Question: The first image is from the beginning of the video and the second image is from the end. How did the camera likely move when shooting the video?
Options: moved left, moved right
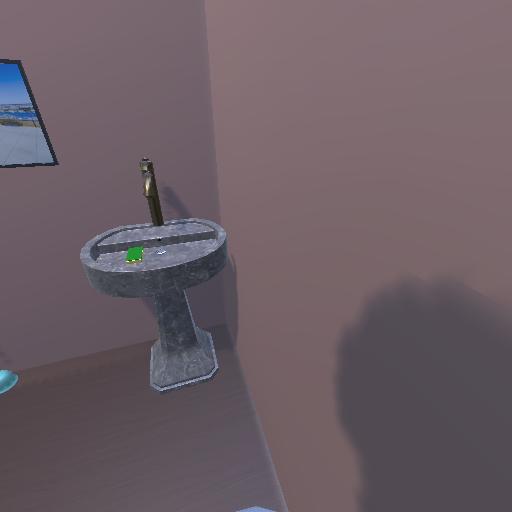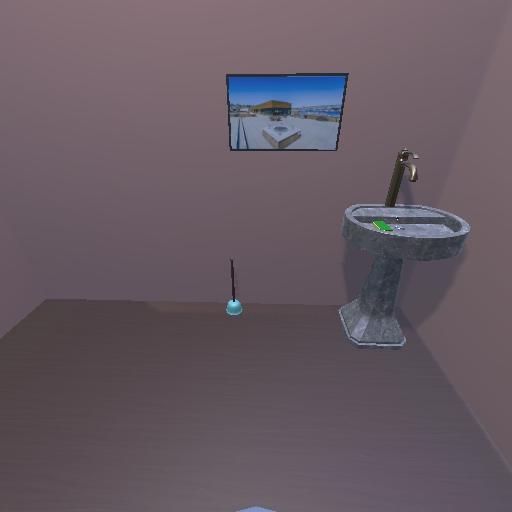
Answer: moved left